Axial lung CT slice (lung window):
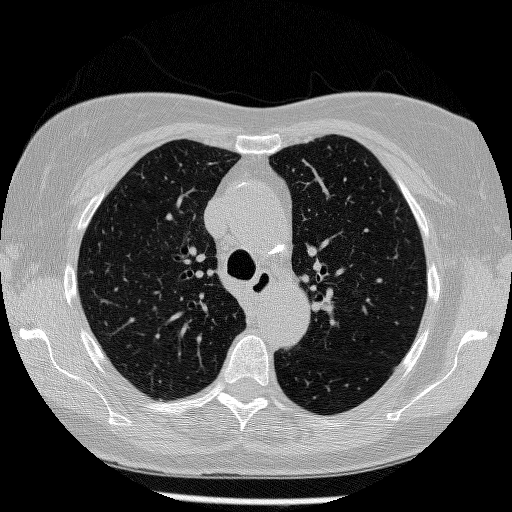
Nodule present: no